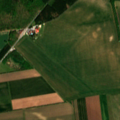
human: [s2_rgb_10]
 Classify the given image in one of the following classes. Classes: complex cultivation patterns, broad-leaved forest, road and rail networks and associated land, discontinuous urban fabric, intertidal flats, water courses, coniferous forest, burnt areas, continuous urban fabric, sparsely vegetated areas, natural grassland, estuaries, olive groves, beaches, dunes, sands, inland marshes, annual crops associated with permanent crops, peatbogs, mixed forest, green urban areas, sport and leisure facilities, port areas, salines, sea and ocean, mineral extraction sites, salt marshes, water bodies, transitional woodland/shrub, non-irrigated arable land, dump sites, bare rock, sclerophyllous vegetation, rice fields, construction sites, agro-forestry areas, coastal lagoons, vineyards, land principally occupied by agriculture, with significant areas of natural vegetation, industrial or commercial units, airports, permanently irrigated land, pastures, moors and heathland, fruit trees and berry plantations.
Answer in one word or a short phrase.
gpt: non-irrigated arable land, broad-leaved forest, mixed forest